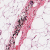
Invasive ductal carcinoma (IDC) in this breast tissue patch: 0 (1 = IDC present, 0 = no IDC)